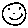
Label: smiley face